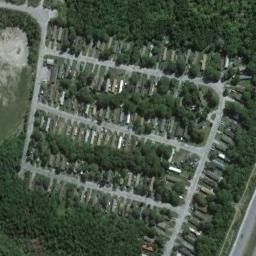
Label: residential